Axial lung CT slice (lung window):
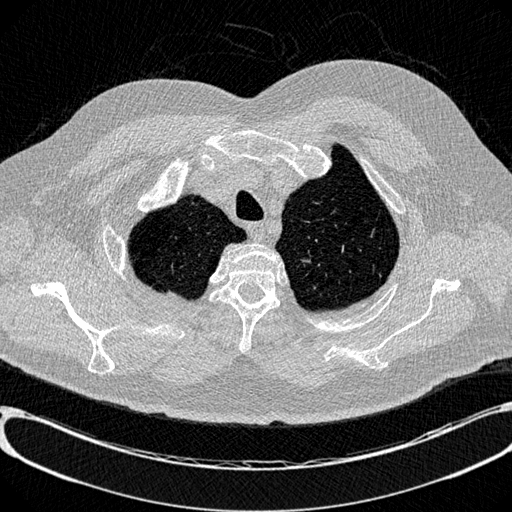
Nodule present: no